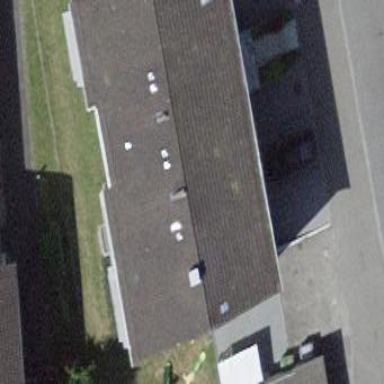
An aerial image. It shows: Building with tile roof.